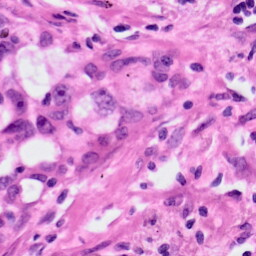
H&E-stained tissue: Lung